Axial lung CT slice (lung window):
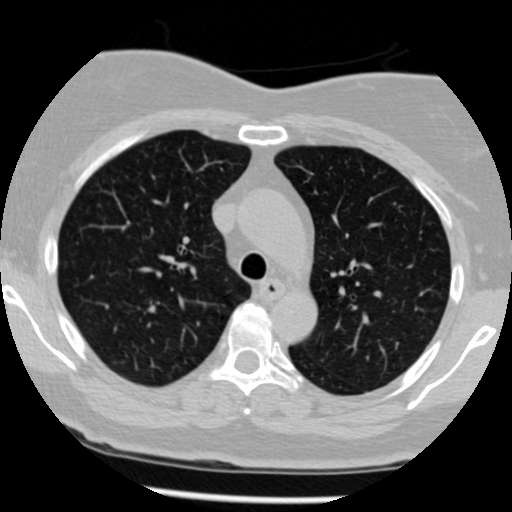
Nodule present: no